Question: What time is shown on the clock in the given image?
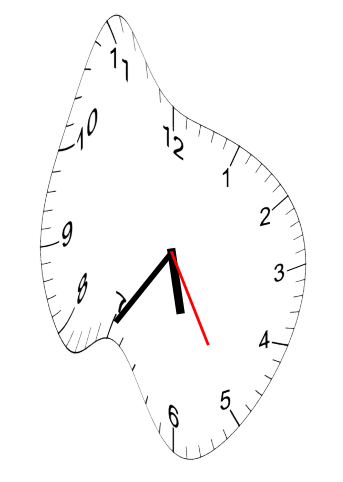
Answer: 05:35:25